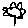
Label: flower